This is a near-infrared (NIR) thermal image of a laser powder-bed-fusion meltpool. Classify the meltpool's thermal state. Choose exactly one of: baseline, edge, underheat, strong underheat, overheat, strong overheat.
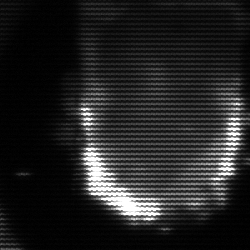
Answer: baseline